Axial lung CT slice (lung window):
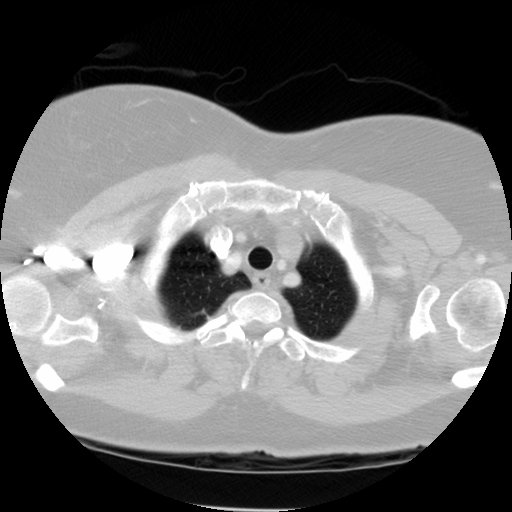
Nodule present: no